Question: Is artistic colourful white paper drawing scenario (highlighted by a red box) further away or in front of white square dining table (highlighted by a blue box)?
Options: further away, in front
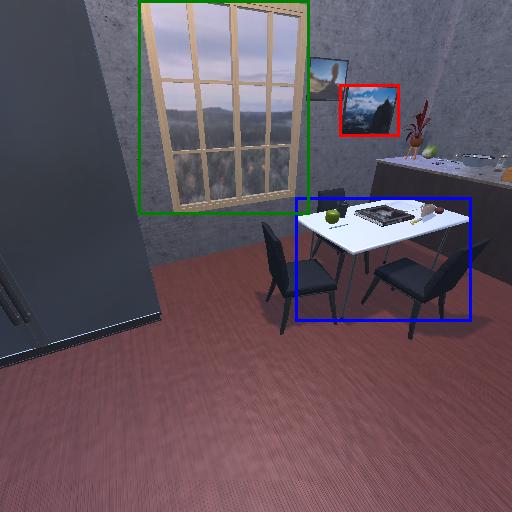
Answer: further away